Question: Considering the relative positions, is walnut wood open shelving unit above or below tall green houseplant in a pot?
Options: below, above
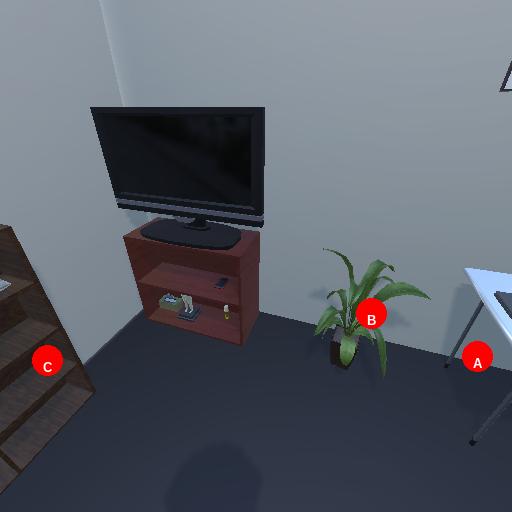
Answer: below